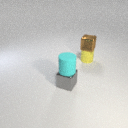
small brown metal cube behind small cyan rubber cylinder